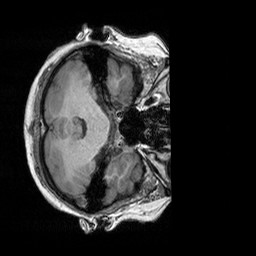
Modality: T1w
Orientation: axial
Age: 63
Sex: female
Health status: healthy
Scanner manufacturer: siemens
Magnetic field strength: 3 T
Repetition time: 2.3 s
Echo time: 0.00303 s